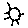
Label: sun